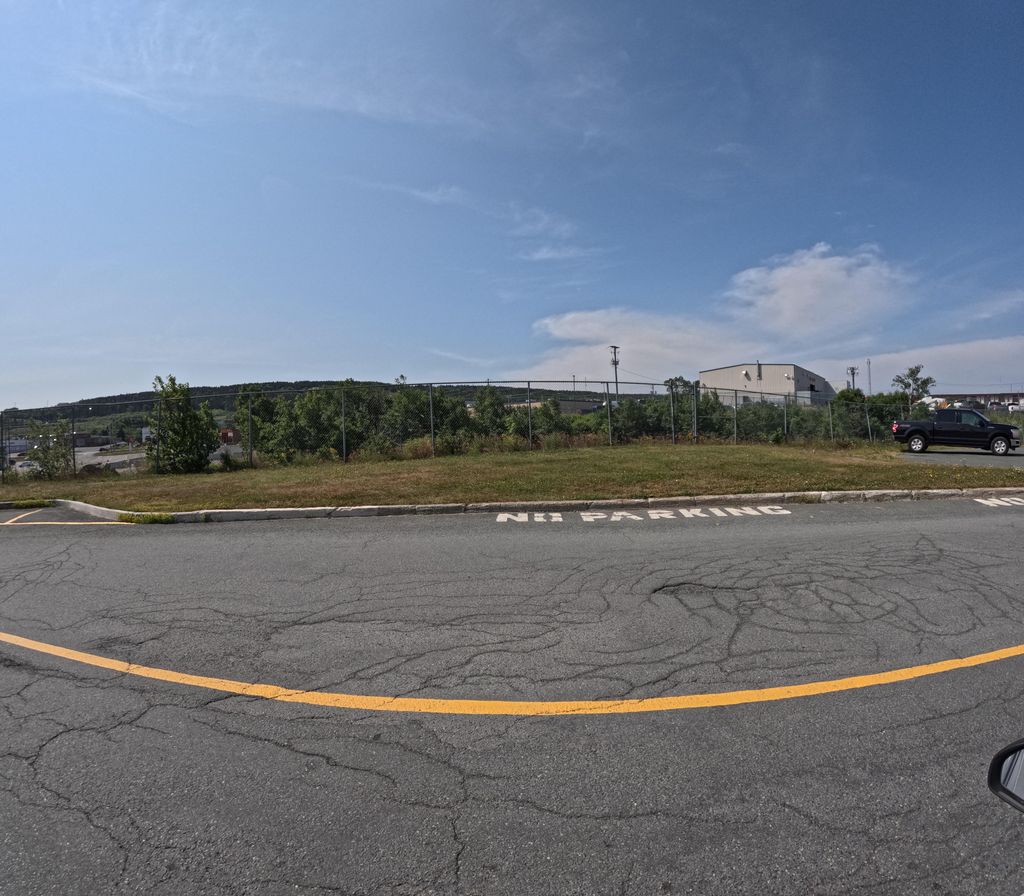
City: st_johns